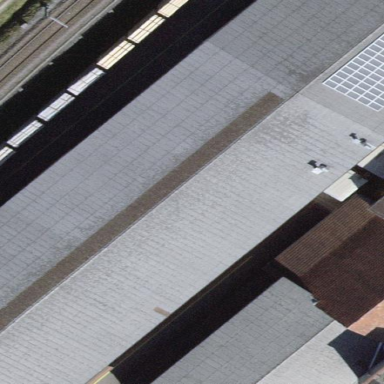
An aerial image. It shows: Warehouse building.